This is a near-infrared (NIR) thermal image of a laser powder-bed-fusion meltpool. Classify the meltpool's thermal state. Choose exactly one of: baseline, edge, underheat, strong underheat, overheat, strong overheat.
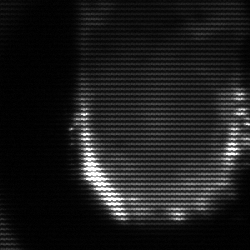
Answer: baseline